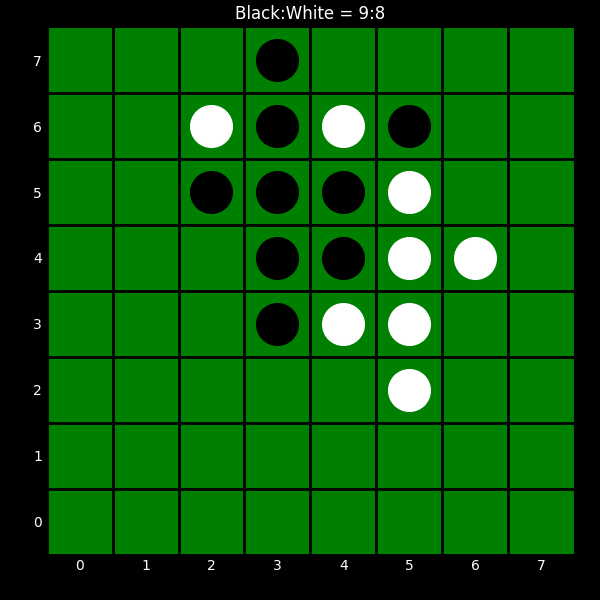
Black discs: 9
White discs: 8